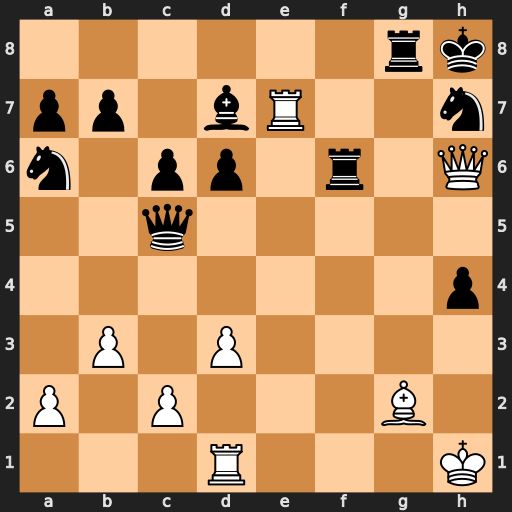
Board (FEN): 6rk/pp1bR2n/n1pp1r1Q/2q5/7p/1P1P4/P1P3B1/3R3K
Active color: w
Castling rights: -
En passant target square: -
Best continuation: Rxh7#